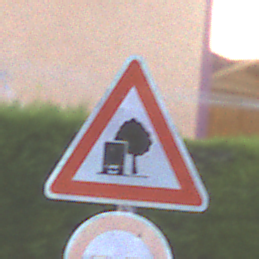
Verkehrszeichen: UnzureichendesLichtraumprofil
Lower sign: Ueberholverbot
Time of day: SunriseSunset
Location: Outdoor (Urban)
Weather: Clear
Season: NotSpecified
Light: Natural